Question: I am now having an oscillation curve which is part of the solutions of a set of nonlinear ordinary differential equations. I am required to test the stability/convergence of this curve as time goes to infinite. How to do it with Matlab?
The figure looks like this:

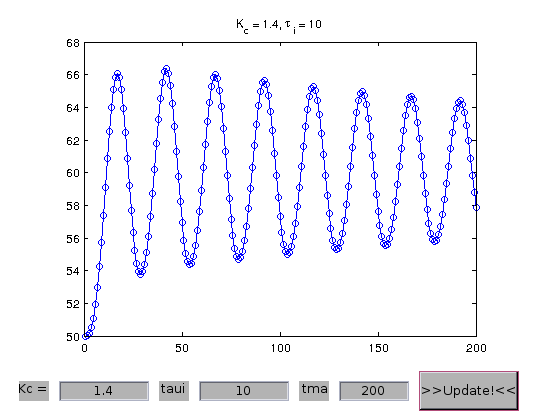
Answer: I turned out using the following script, it works fine for me, but I am still wondering, is there any better way of predicting convergence at long time.
'''
function err = stability_test(t, y)
% Given data of an oscillating curve y(t), tell whether the oscillation
% amplitude decrease or not by
% 1. locating peaking points
% 2. linear fit peak points and see if the gradient is negative or not
%
% t, y must be of the same shape
% err = 0, non-ocillating
% < 0, stable
% > 0, unstable
nt = linspace(min(t), max(t), 500);
ny = interp1(t,y,nt,'spline');
ndy = gradient(ny,nt);
ndy2 = del2(ny,nt);
if(isempty(find(ndy<0, 1)) || isempty(find(ndy2>0, 1)))
err = 0;
else
ndt = nt(2) - nt(1);
ii = find(abs(ndy)<abs(ndt*ndy2*2) & ndy2<0);
if(isempty(ii))
err = 0;
else
if(length(ii)==1)
ii = [ii,length(ndy)];
end
ym = ny(ii);
tm = nt(ii);
p = polyfit(tm, ym,1);
err = p(1);
end
end
'''